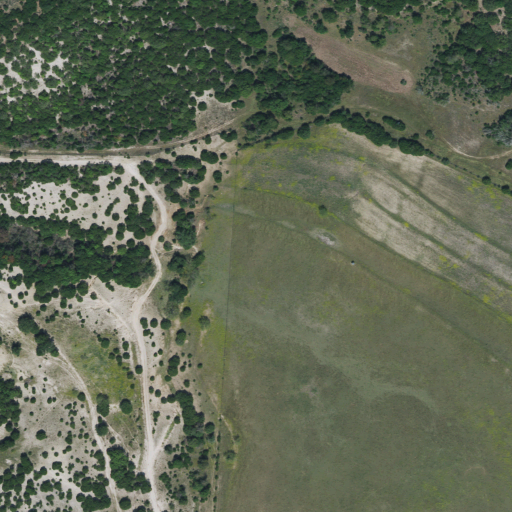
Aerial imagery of gap in Texas named Belton Gap containing grassland, shrub, evergreen forest, and deciduous forest